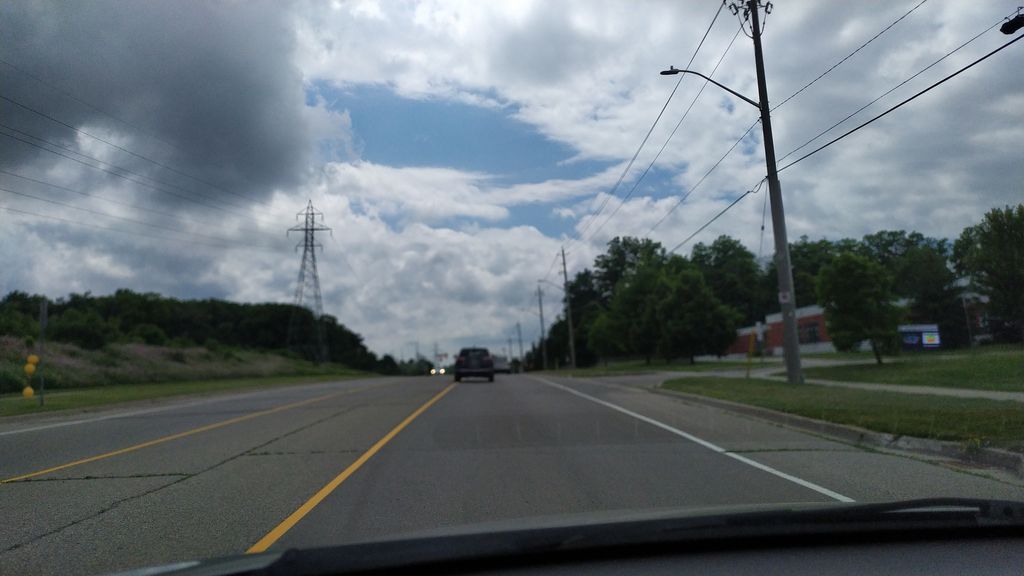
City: kitchener-waterloo